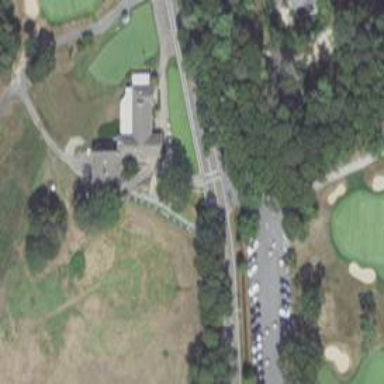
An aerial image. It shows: Path designated for golf carts.